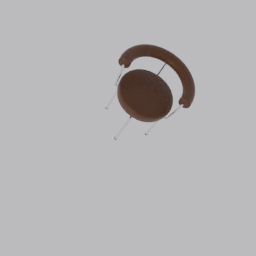
Label: furniture